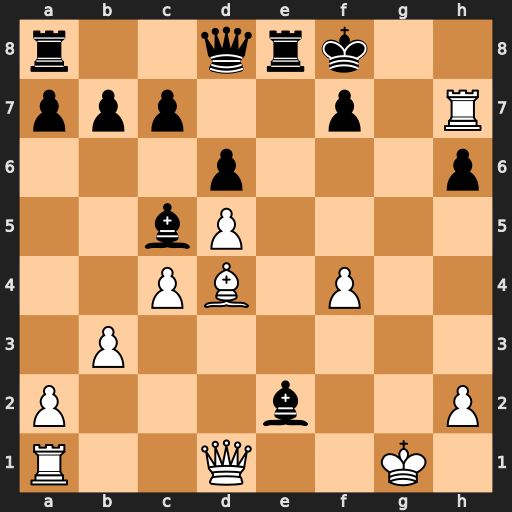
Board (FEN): r2qrk2/ppp2p1R/3p3p/2bP4/2PB1P2/1P6/P3b2P/R2Q2K1
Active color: w
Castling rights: -
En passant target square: -
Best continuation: Rh8+ Ke7 Qxe2+ Kd7 Qg4+